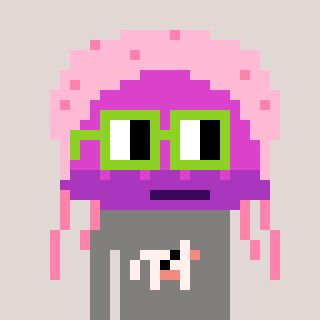
a pixel art character with square light green glasses, a jellyfish-shaped head and a bluegrey-colored body on a warm background